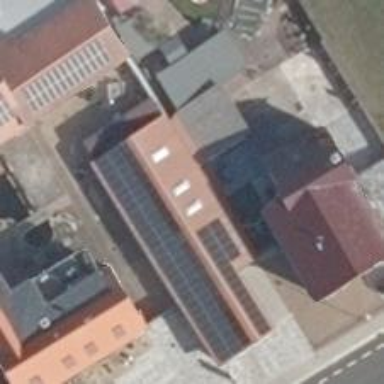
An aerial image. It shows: Small solar photovoltaic panel generator is producing electricity.